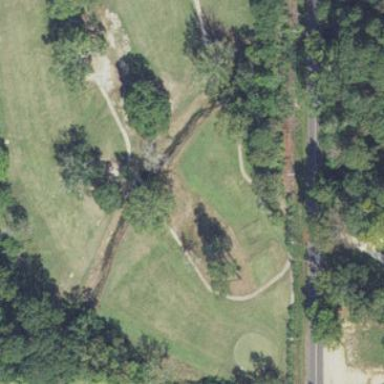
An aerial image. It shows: Water hazard in golf course. The hazard is natural water feature.